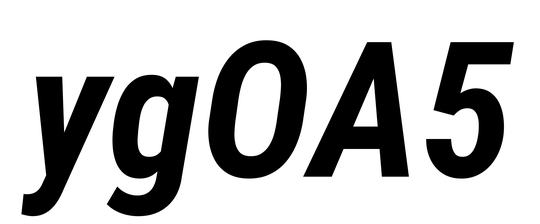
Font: Roboto-Italic_Condensed_Bold_Italic